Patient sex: M
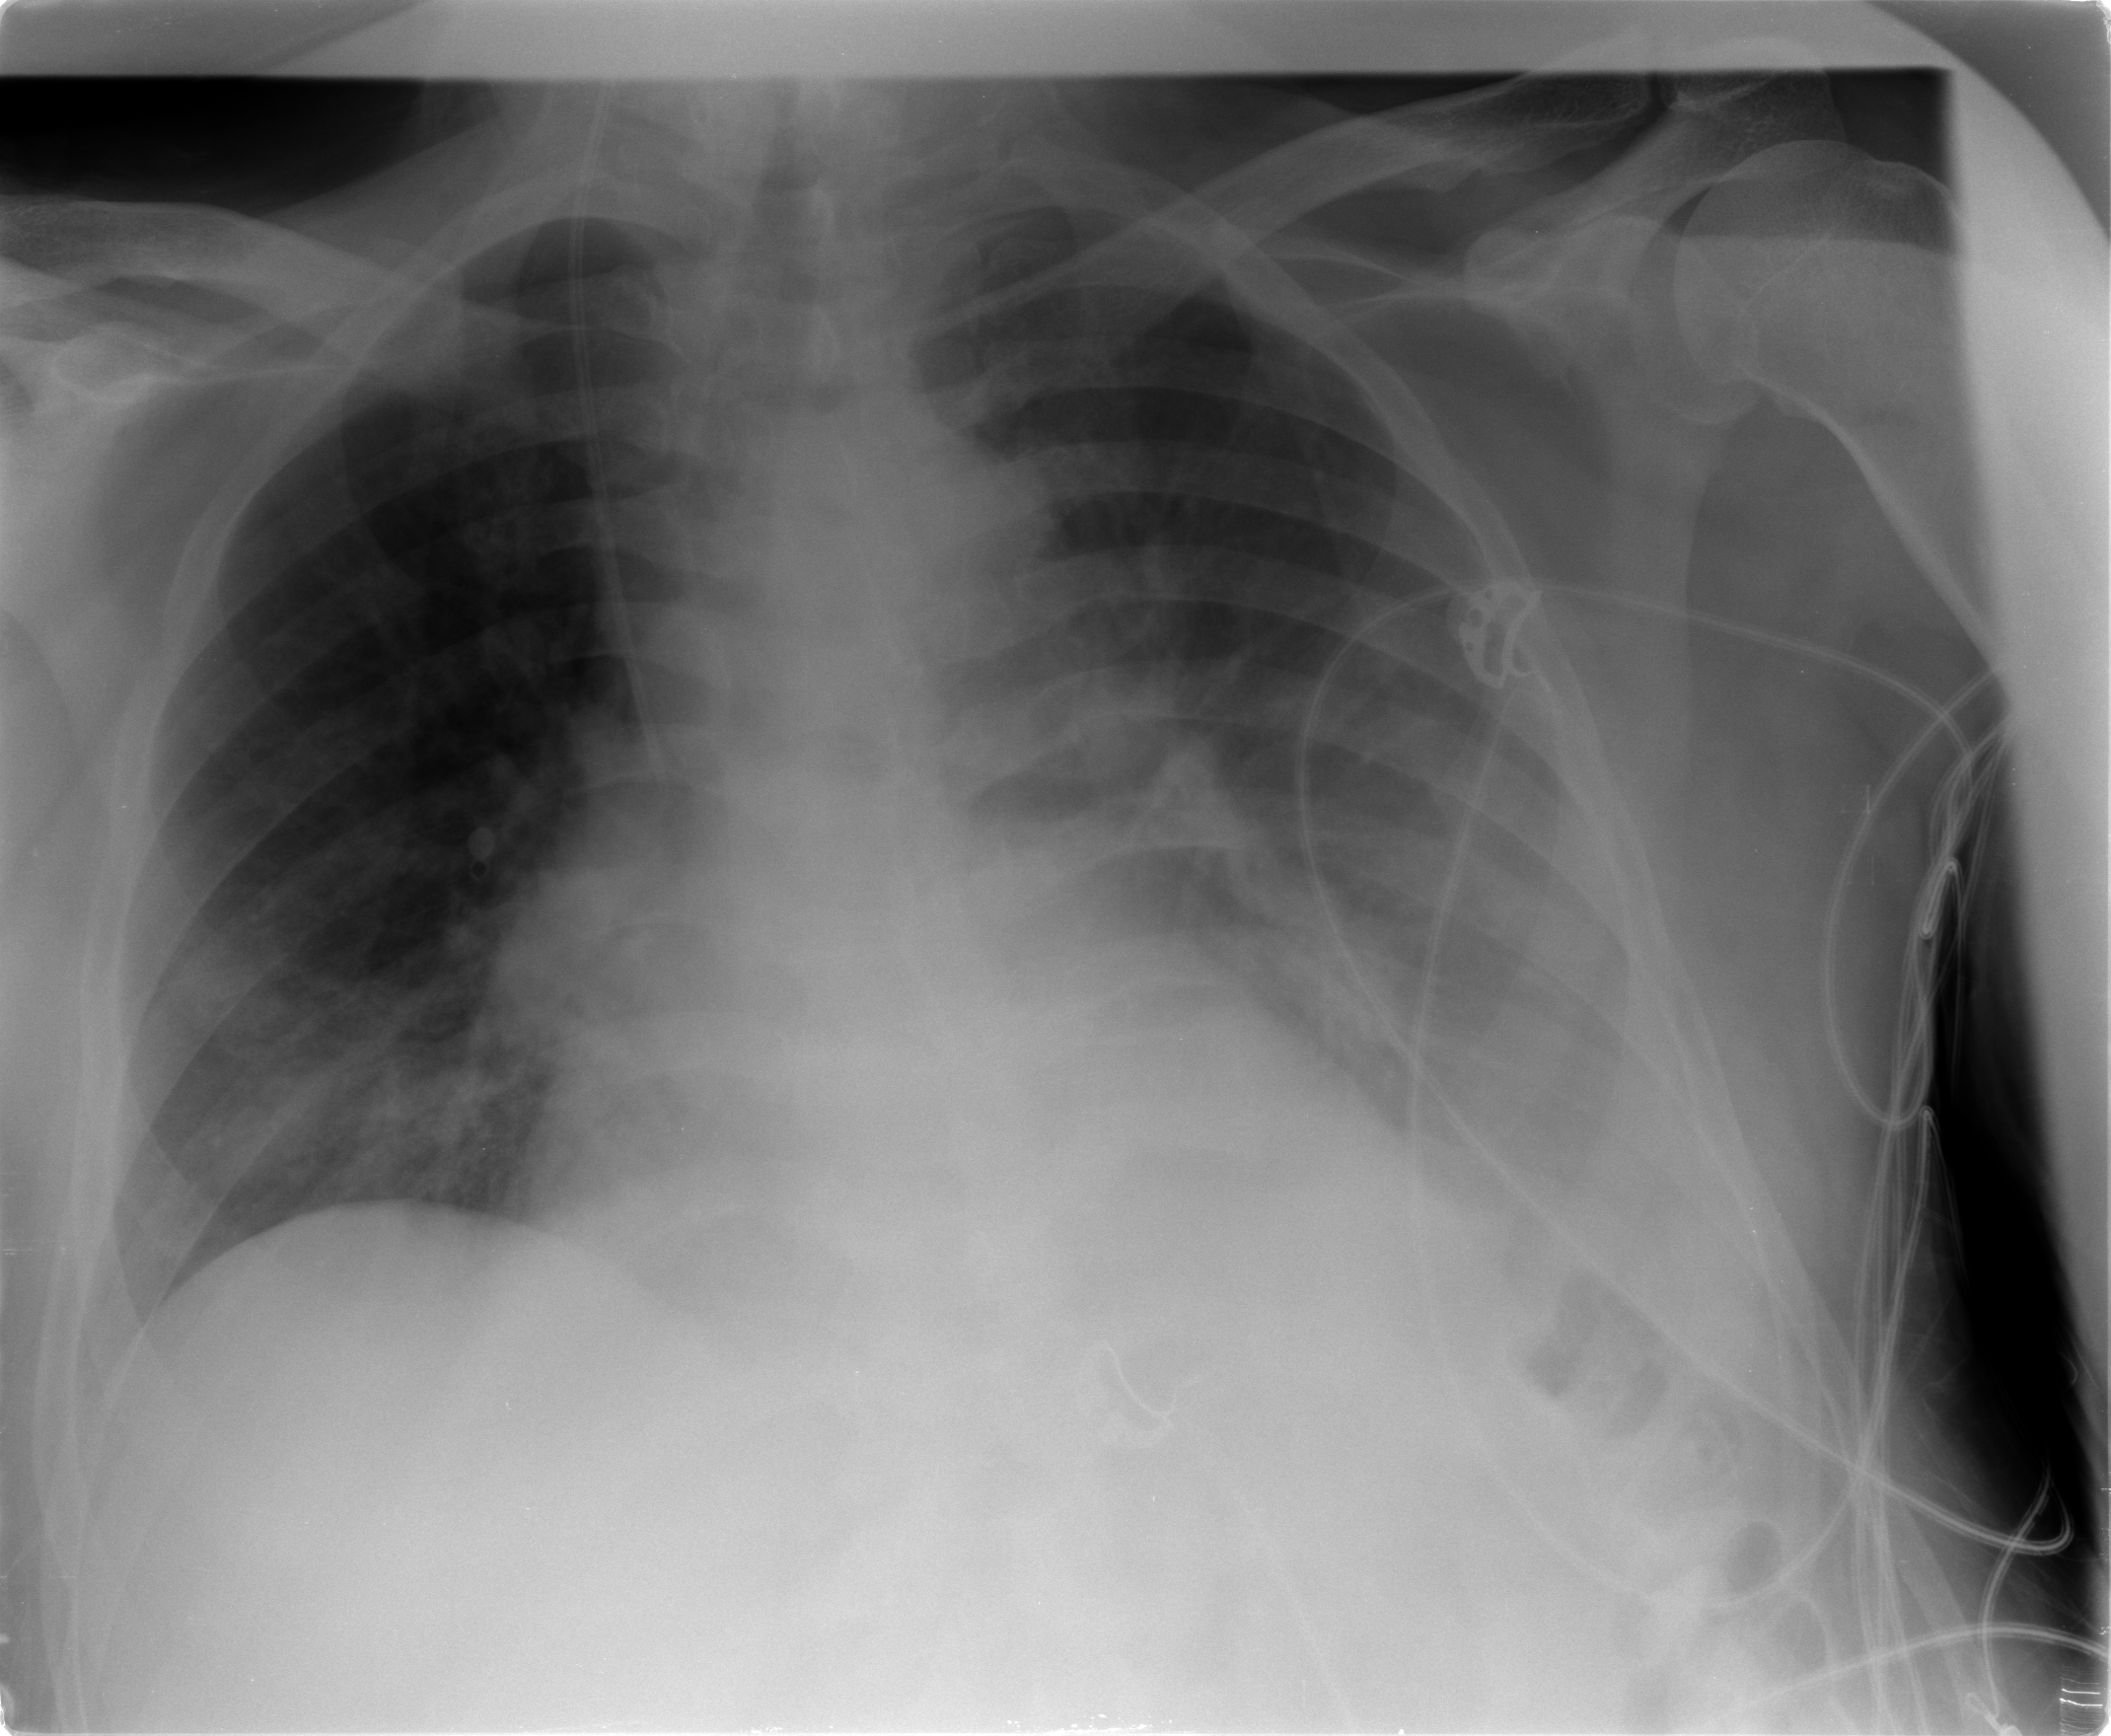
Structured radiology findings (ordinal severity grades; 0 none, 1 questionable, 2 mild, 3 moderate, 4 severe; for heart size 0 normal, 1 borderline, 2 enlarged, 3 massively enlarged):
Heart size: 2
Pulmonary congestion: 2
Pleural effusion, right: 0
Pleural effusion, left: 3
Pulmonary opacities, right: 0
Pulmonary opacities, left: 2
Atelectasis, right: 2
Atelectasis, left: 2